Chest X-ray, PA view. Patient: 37 years old, sex M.
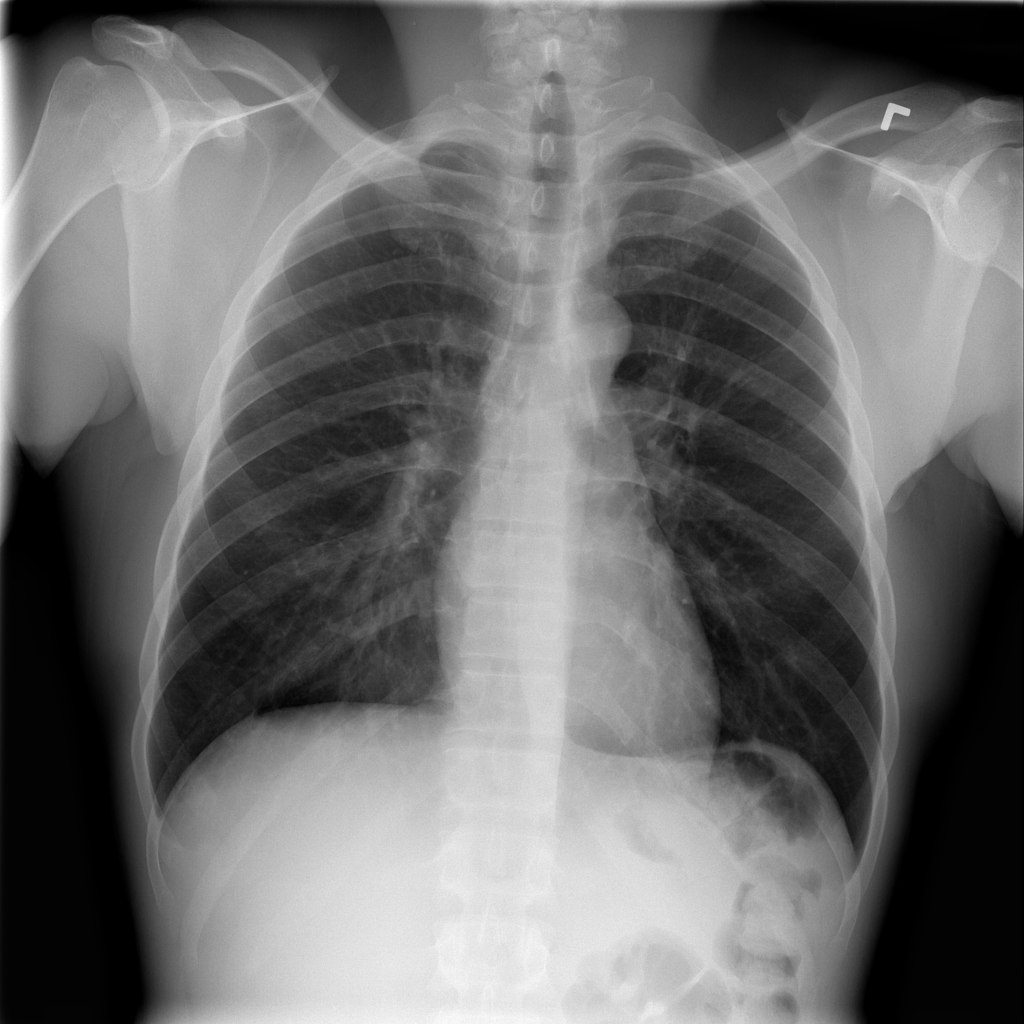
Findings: No Finding